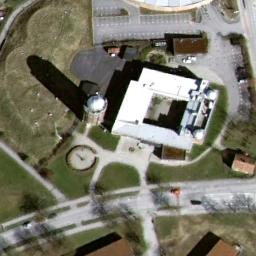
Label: church